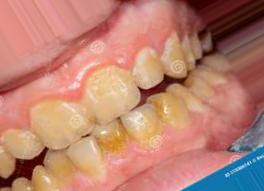
Condition: Tooth Discoloration